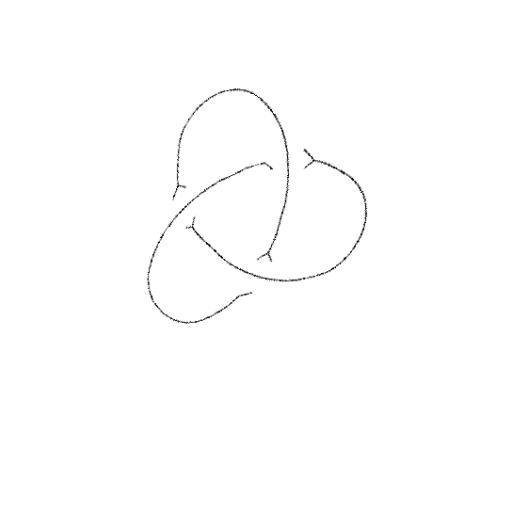
Crossing number: 3